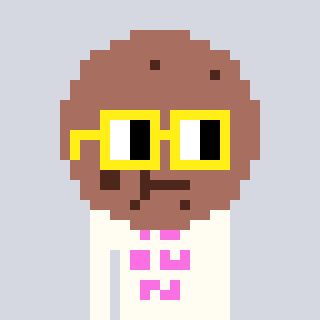
a pixel art character with square yellow glasses, a cookie-shaped head and a grayscale-colored body on a cool background